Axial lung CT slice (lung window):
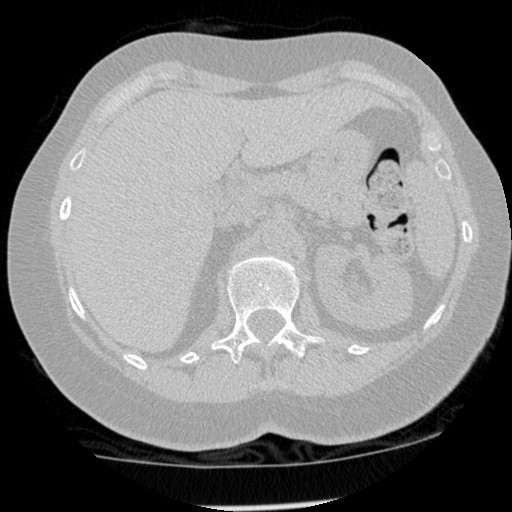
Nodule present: no